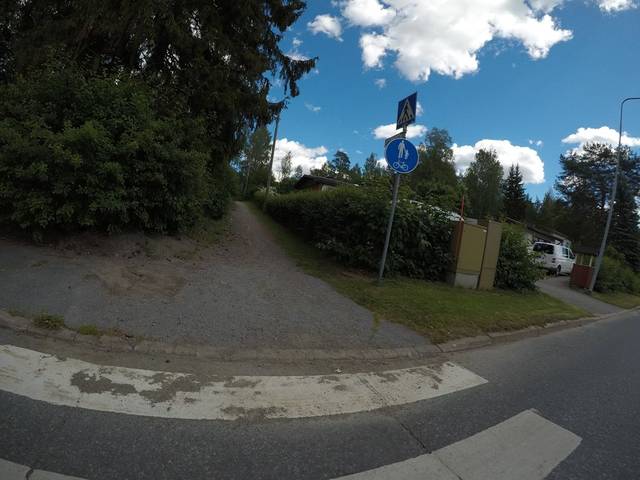
Region: Finland
Coordinates: 61.017, 24.425